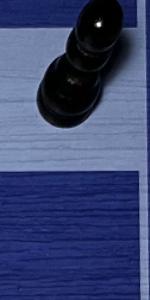
Label: Empty